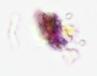
Label: Detritus